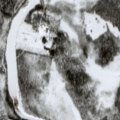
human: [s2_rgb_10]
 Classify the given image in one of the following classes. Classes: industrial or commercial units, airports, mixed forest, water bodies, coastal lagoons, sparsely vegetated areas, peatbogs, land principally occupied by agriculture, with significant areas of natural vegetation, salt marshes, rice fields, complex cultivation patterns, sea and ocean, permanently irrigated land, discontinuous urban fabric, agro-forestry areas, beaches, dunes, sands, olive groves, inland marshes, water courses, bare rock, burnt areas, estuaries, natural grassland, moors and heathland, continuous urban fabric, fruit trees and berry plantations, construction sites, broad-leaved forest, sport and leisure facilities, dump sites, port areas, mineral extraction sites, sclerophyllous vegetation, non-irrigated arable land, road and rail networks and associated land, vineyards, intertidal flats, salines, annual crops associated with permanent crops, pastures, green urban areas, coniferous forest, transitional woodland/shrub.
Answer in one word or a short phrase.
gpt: coniferous forest, mixed forest, transitional woodland/shrub, peatbogs